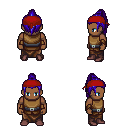
a pixel art fantasy rpg character, male body template, human, dark skin, leather chest armor, robe skirt, blue long topknot hairstyle, red bandana, cloth bracers, maroon shoes, four views (front, back, left, right), 2x2 character sprite sheet, small pixel art, hard edges, no anti-aliasing